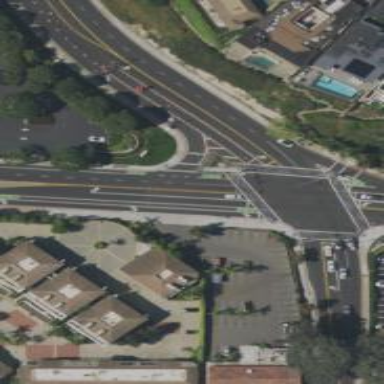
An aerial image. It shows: Footway located on traffic island.